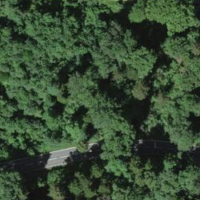
EUNIS habitat code: 41
Species observed at this site:
Sambucus racemosa